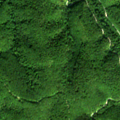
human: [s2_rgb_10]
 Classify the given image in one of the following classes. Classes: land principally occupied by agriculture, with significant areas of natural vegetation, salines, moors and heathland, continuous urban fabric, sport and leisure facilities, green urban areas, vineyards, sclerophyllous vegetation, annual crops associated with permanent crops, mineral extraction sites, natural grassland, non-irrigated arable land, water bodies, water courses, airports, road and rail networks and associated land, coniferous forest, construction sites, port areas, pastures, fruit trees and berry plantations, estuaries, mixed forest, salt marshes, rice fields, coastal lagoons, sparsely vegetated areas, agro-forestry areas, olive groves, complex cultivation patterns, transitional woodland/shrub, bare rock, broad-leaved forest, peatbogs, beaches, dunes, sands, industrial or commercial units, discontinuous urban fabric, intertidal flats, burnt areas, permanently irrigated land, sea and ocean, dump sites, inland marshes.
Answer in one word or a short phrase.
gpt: broad-leaved forest, mixed forest